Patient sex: M
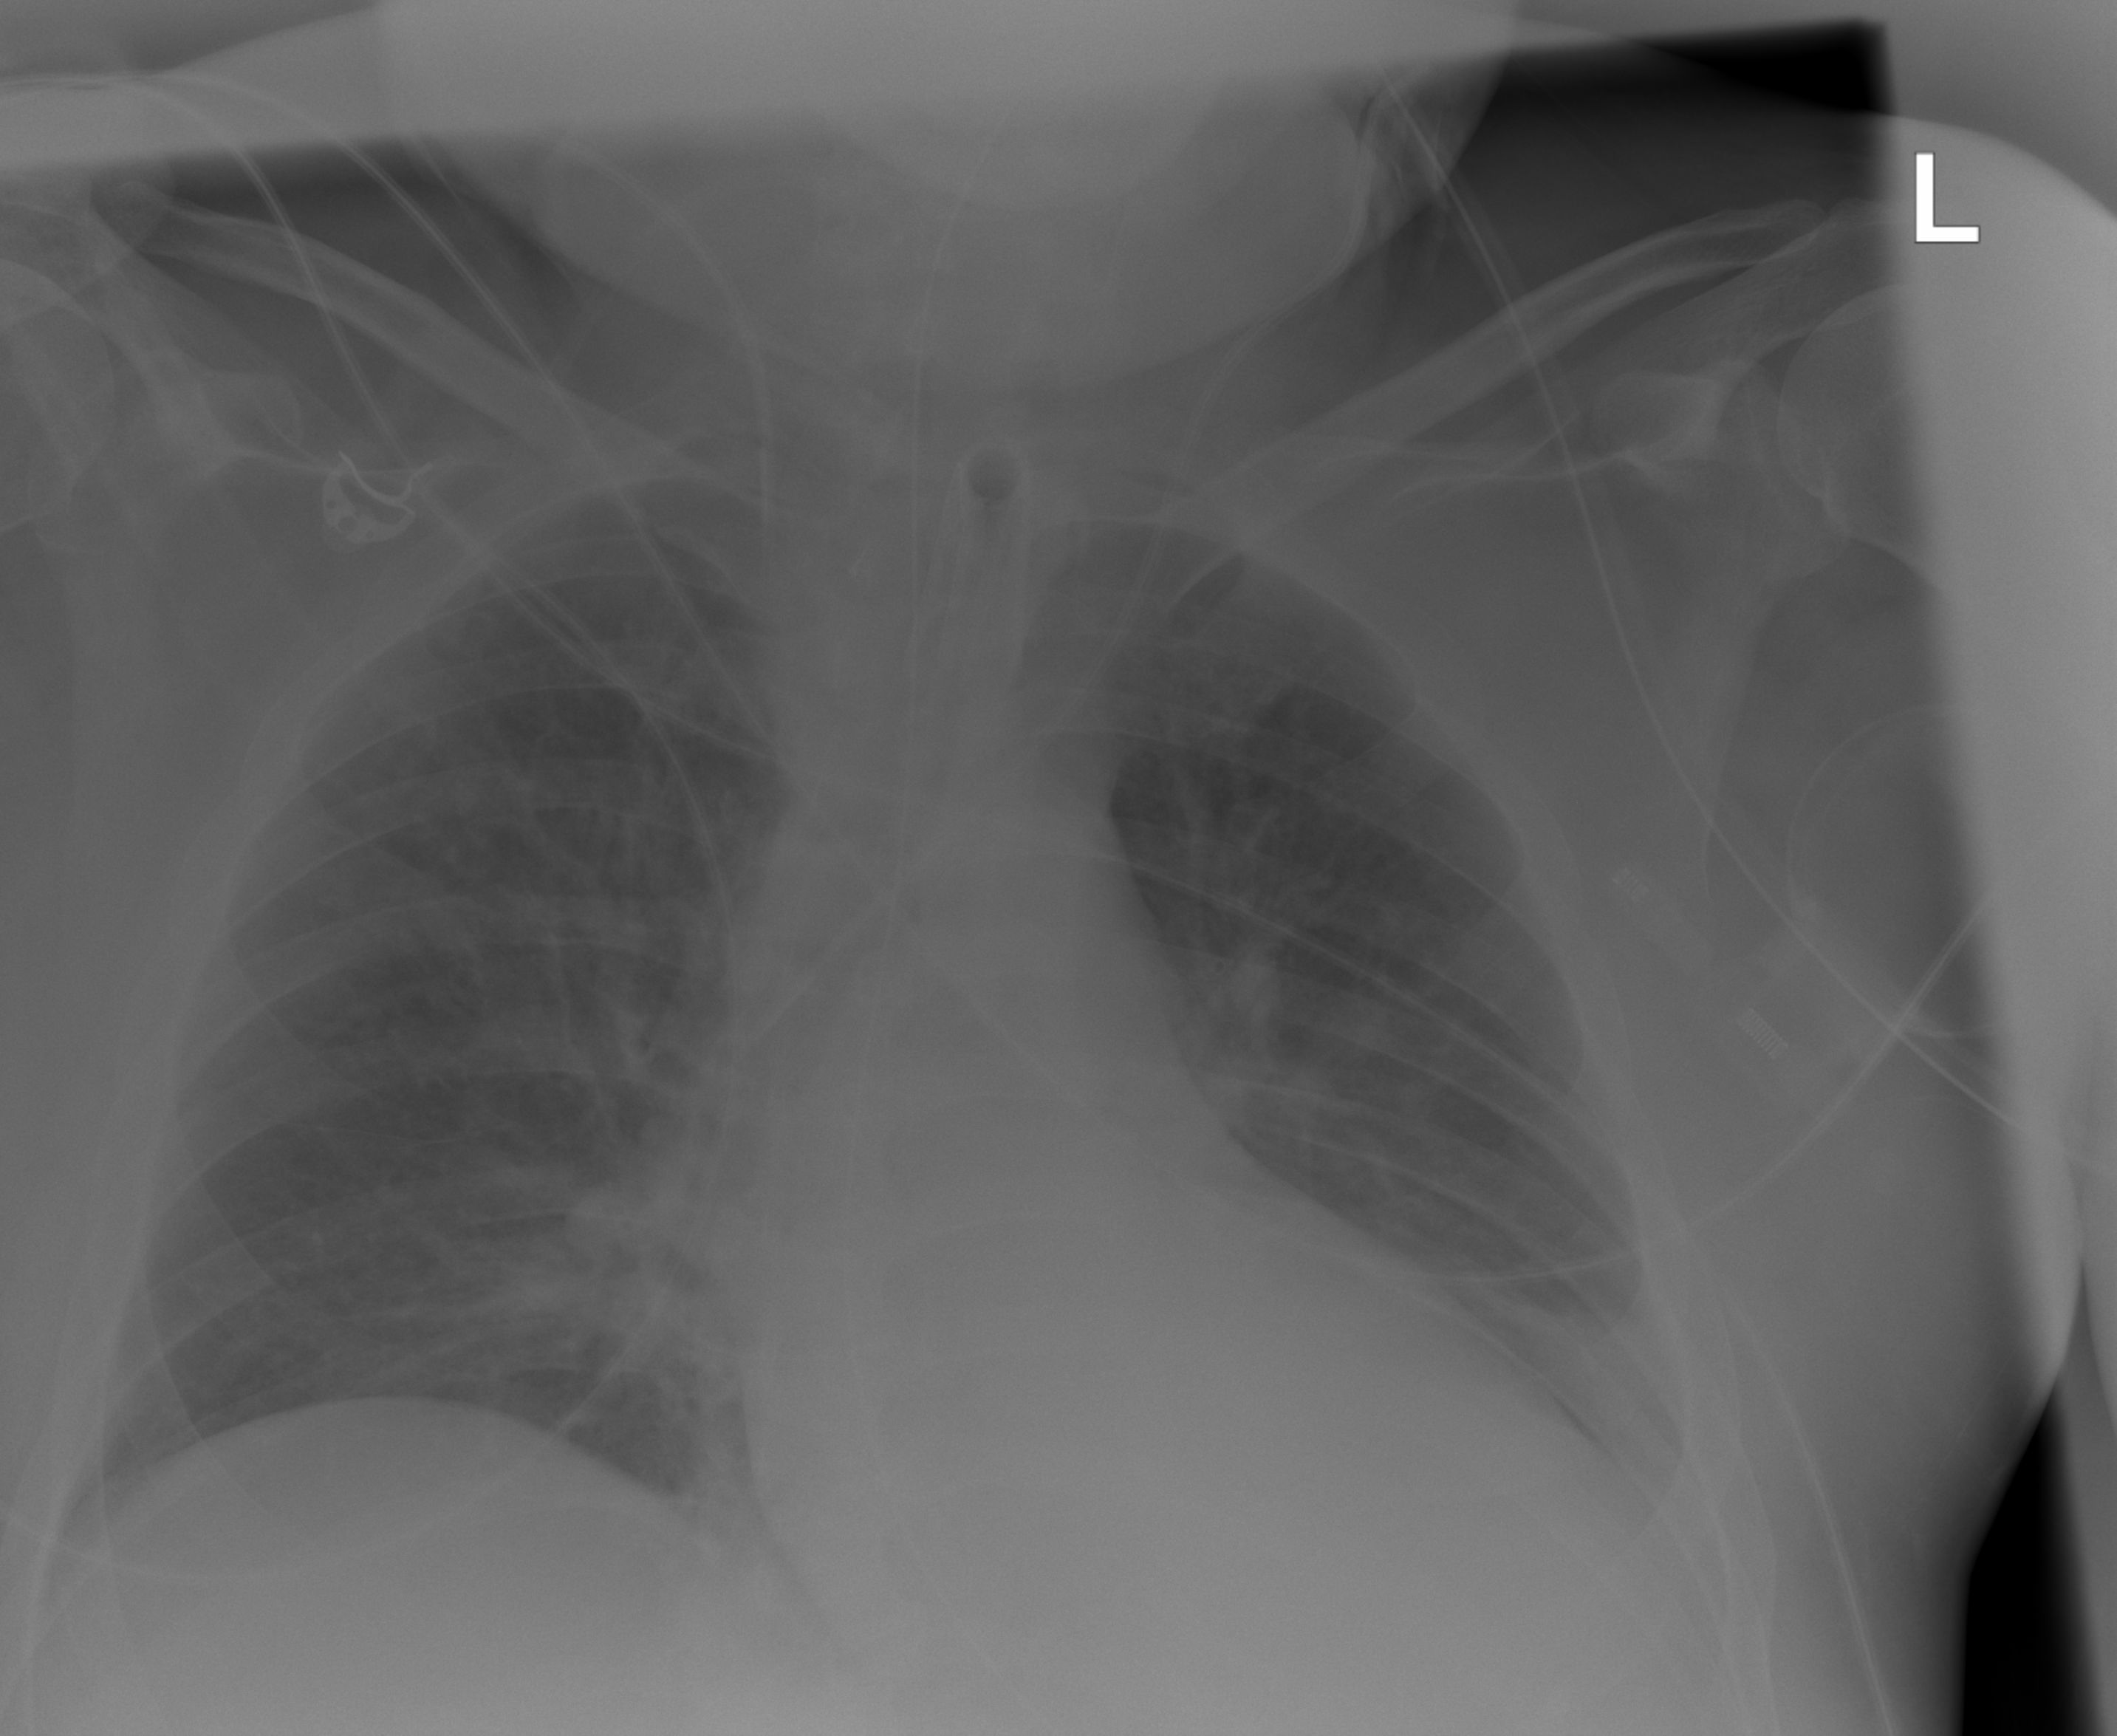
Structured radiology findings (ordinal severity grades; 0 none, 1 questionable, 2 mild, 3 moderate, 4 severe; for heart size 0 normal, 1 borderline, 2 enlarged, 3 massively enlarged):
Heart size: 0
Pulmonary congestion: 0
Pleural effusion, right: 0
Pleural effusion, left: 2
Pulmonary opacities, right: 2
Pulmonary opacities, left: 1
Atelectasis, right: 2
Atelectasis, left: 2